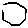
Label: hexagon